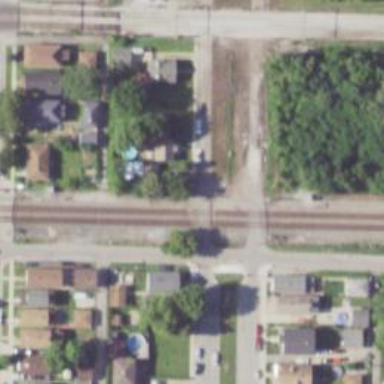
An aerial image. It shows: Railway level crossing.